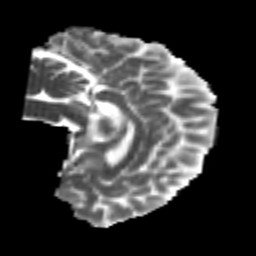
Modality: MD
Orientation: sagittal
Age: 24
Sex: male
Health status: healthy
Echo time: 0.074 s